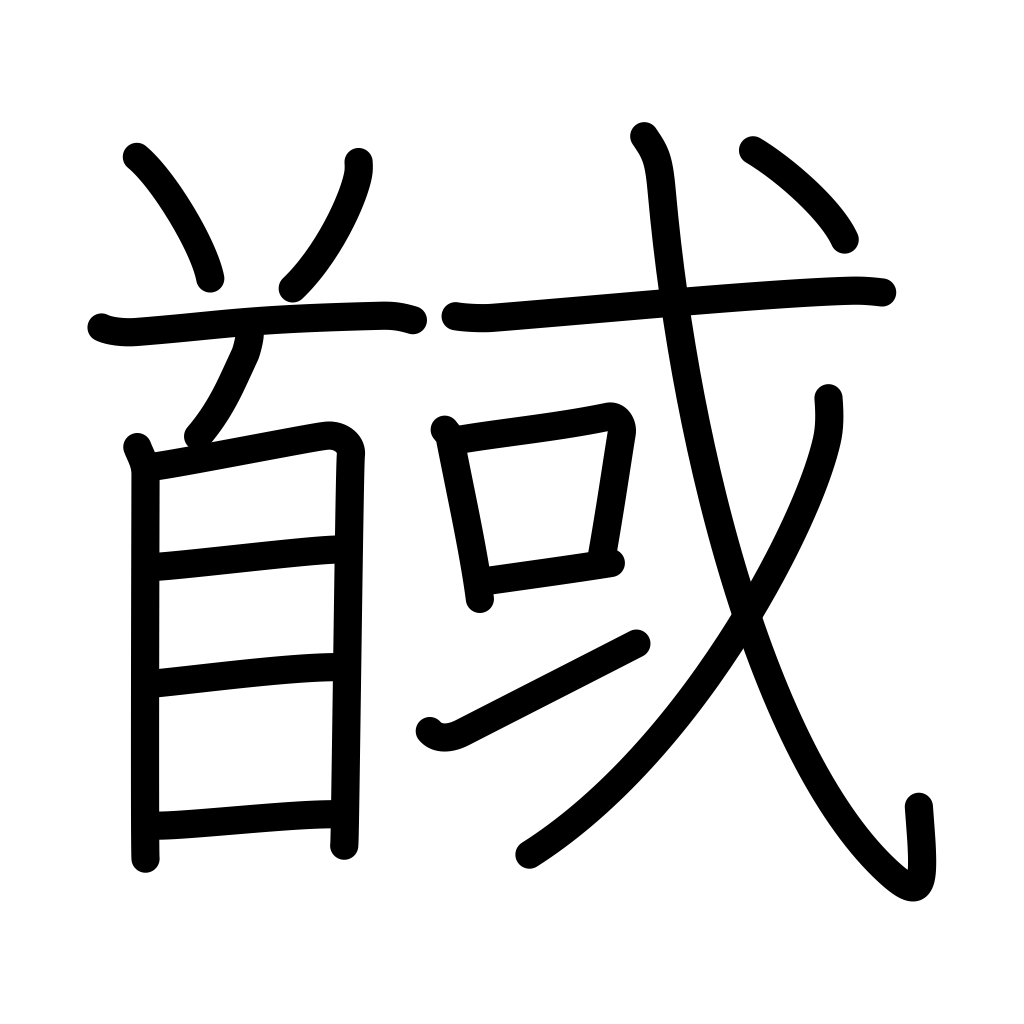
Meaning: behead, dismiss